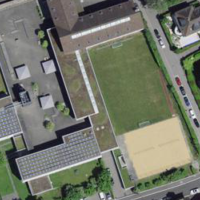
EUNIS habitat code: 54
Species observed at this site:
Phylloscopus collybita
Corvus corone
Milvus migrans
Streptopelia decaocto
Phoenicurus ochruros
Spinus spinus
Falco tinnunculus
Sylvia atricapilla
Accipiter nisus